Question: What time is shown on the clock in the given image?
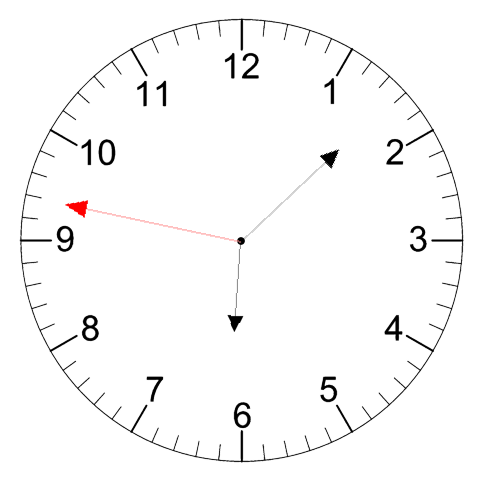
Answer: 06:07:47